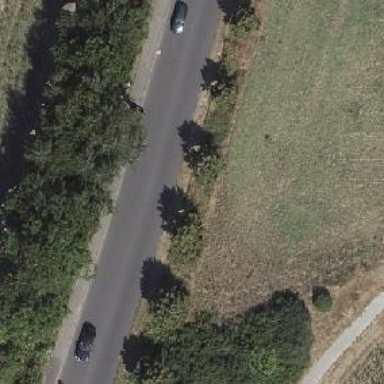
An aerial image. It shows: Avenue lined with broadleaved deciduous trees.